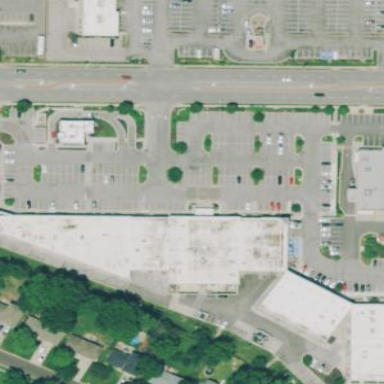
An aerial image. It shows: Mall building.